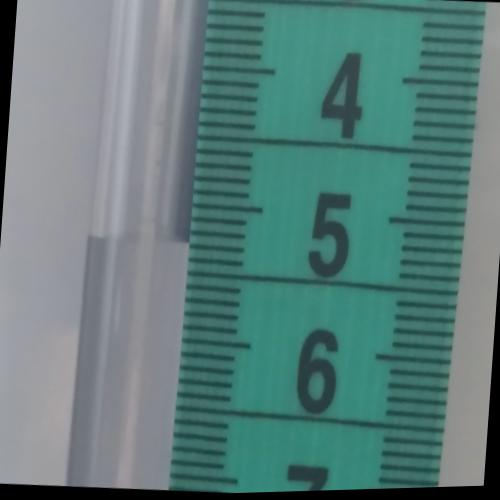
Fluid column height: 5.3 cm